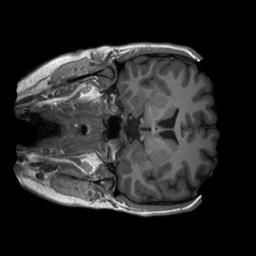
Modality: T1w
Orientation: coronal
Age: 20
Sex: female
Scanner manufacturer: siemens
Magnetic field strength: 3 T
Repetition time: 2.3 s
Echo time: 0.00232 s